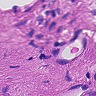
Metastatic tissue present: no